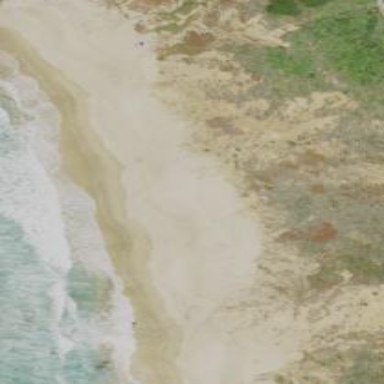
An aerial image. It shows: Scenic beach with natural beauty.